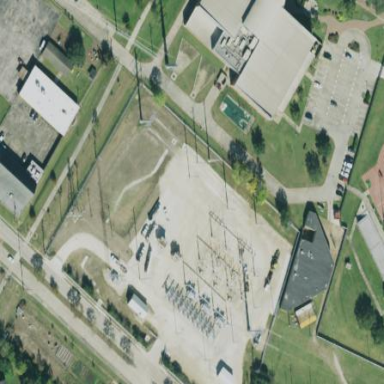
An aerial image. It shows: Outdoor distribution power substation.